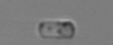
Label: Skeletonema